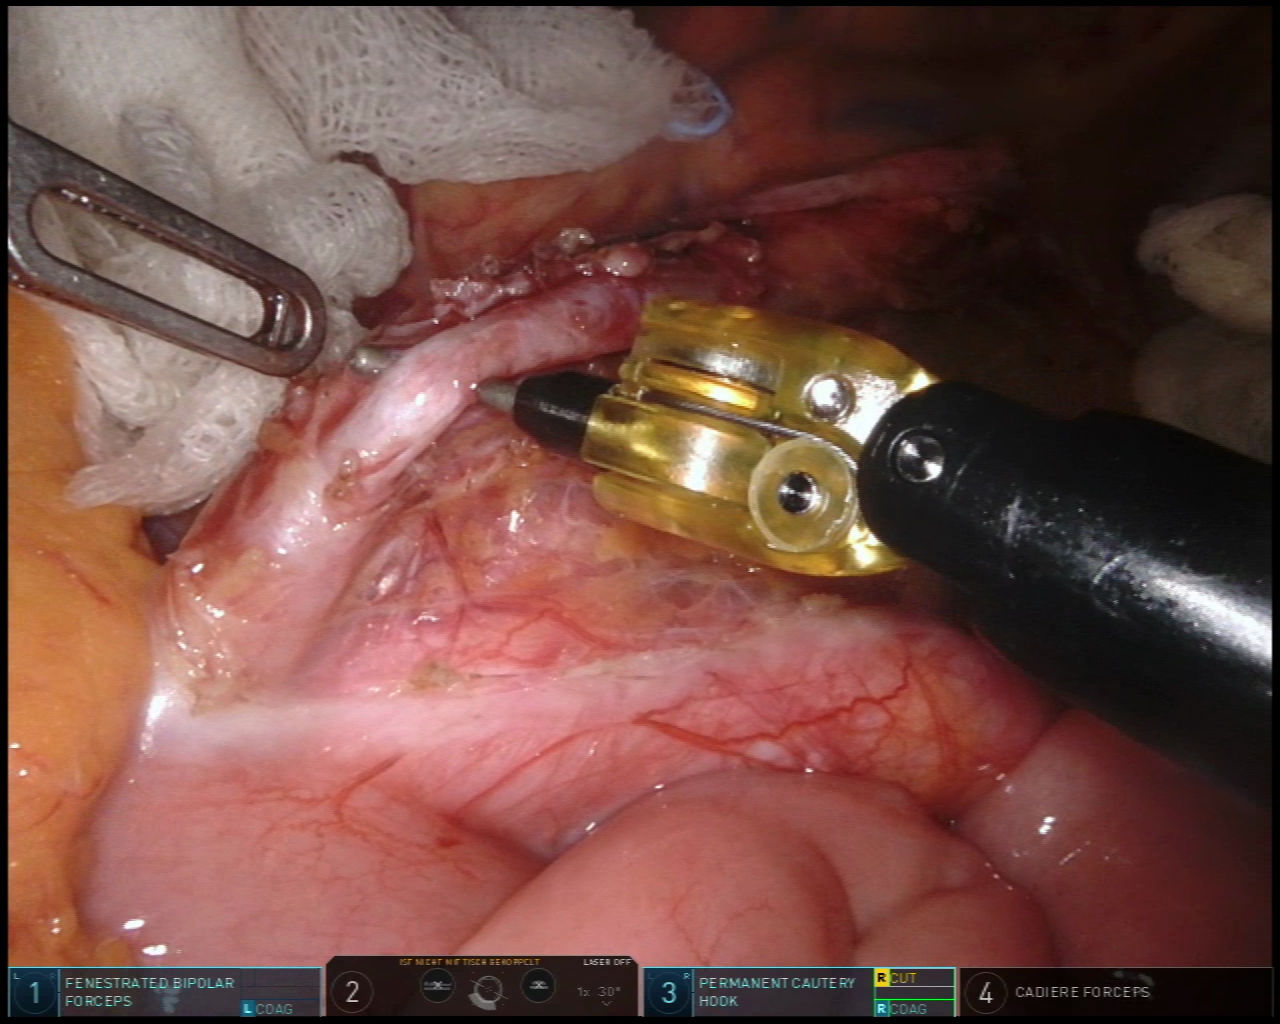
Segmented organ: inferior_mesenteric_artery
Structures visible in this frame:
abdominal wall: no
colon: no
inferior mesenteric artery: yes
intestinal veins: no
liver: no
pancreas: no
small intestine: yes
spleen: no
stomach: no
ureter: no
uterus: no
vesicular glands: no